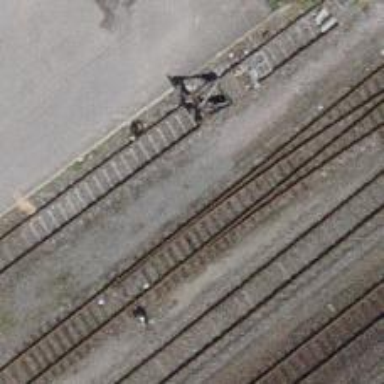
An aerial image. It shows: Single railway siding track.